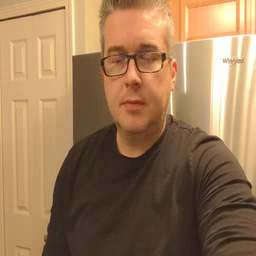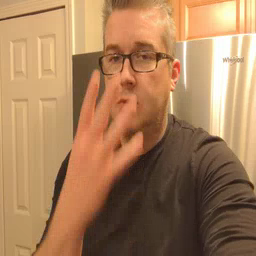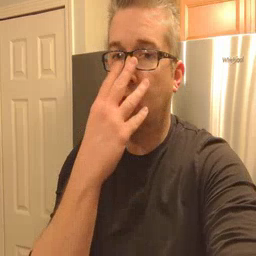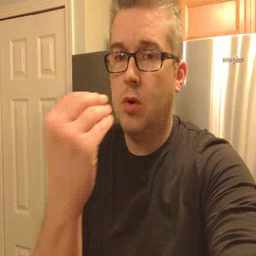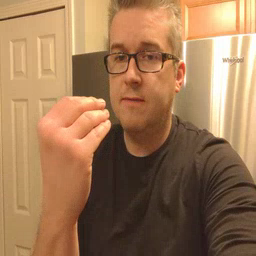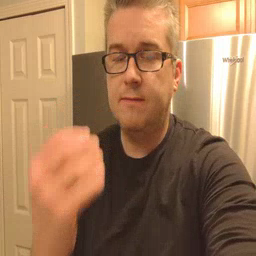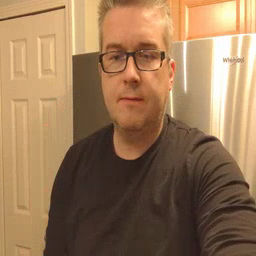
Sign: wolf